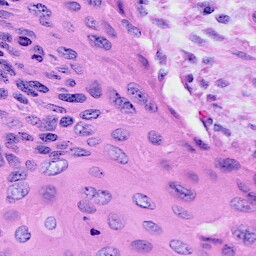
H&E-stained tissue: Cervix